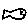
Label: fish